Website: lowes
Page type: receipt
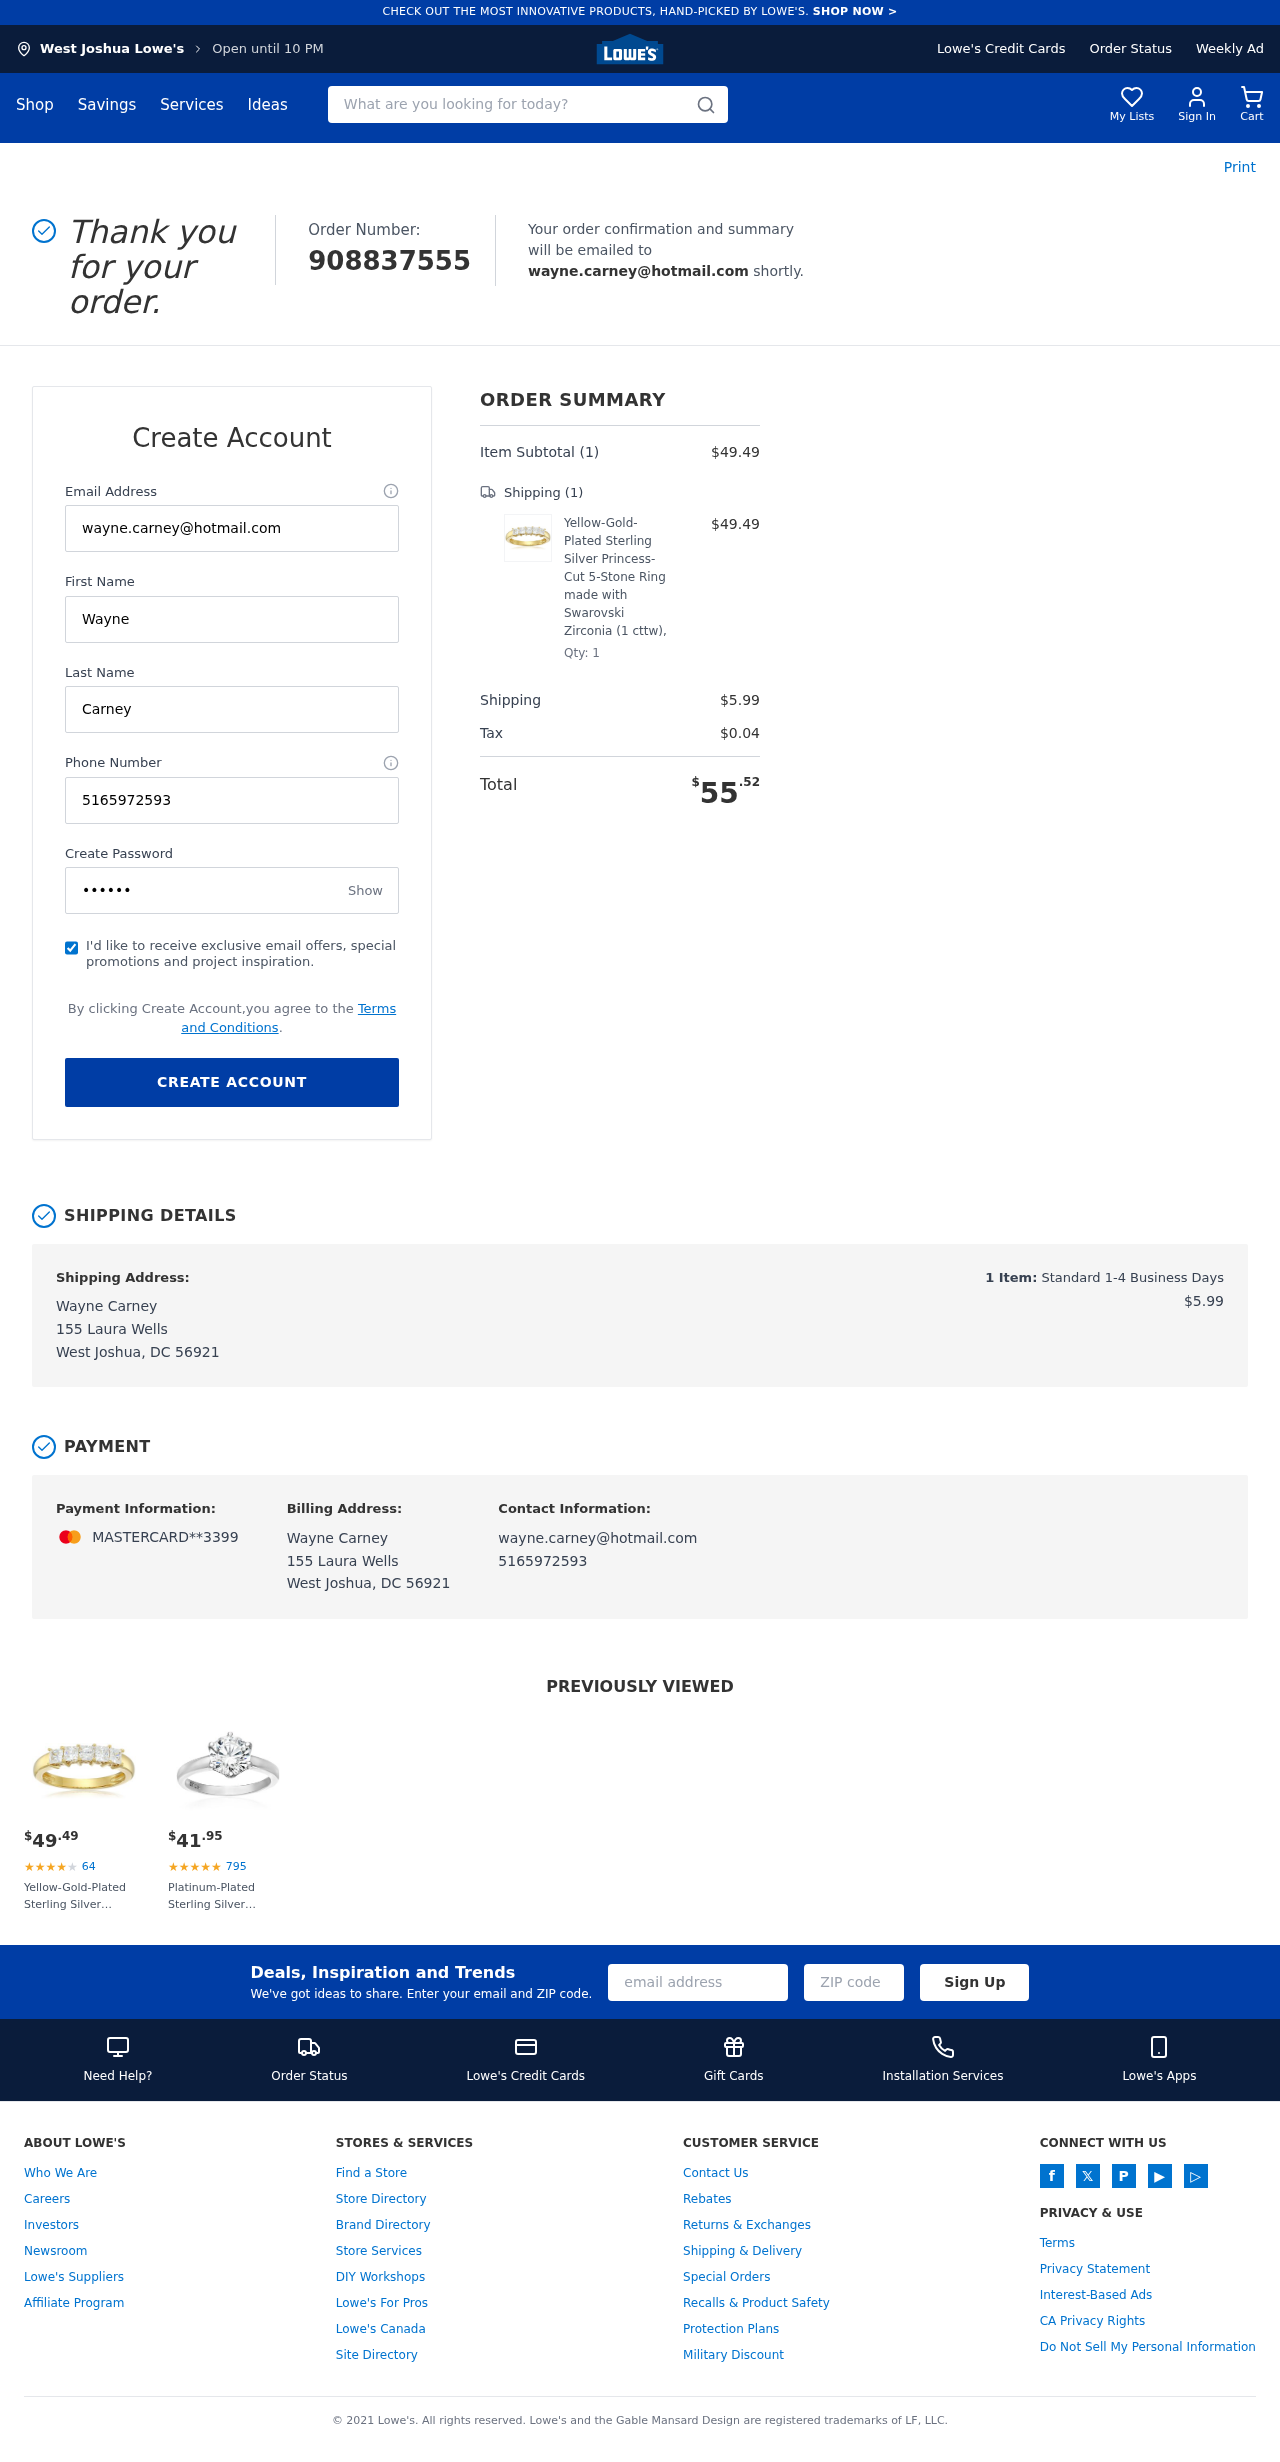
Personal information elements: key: PII_CARD_LAST4
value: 3399
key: PII_CARD_TYPE
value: MASTERCARD
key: PII_CITY
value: West Joshua
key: PII_EMAIL
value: wayne.carney@hotmail.com
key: PII_FULLNAME
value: Wayne Carney
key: PII_PHONE
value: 5165972593
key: PII_STREET
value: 155 Laura Wells
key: PII_FIRSTNAME
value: Wayne
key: PII_LASTNAME
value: Carney
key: PII_CITY_STATE_ZIP
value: West Joshua, DC 56921
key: PII_FULLNAME2
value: Wayne Carney
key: PII_FULLNAME3
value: Wayne Carney
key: PII_FIRSTNAME2
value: Wayne
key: PII_FIRSTNAME3
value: Wayne
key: PII_LASTNAME2
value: Carney
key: PII_LASTNAME3
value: Carney
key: PII_FIRSTNAME_DERIVED
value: Wayne
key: PII_LASTNAME_DERIVED
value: Carney
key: PII_FULLNAME_DERIVED
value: Wayne Carney
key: PII_NAME_FULL_DERIVED
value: Wayne Carney
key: PII_POSTCODE
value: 56921
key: PII_STATE_ABBR
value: DC
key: PII_STATE
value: DC
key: PII_POSTCODE_FULL
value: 56921
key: PII_CITY_STATE
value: West Joshua, DC
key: PII_POSTCODE_NUMERIC
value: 56921
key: PII_EMAIL2
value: wayne.carney@hotmail.com
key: PII_EMAIL3
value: wayne.carney@hotmail.com
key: PII_PHONE_LINE
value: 2593
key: PII_PHONE_SUFFIX
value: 2593
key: PII_PHONE2
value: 5165972593
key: PII_PHONE3
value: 5165972593
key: PII_PHONE_NUMERIC
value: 5165972593
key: PII_PHONE_LINE_NUMERIC
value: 2593
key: PII_PHONE_SUFFIX_NUMERIC
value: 2593
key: PII_PHONE2_NUMERIC
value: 5165972593
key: PII_PHONE3_NUMERIC
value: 5165972593
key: PII_PHONE_DIGITS
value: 5165972593
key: PII_PHONE_LAST4
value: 2593
Product elements: key: PRODUCT1_NAME
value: Yellow-Gold-Plated Sterling Silver Princess-Cut 5-Stone Ring made with Swarovski Zirconia (1 cttw),
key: PRODUCT1_PRICE
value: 49.49
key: PRODUCT1_QUANTITY
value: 1
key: PRODUCT2_NAME
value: Platinum-Plated Sterling Silver Solitaire Ring set with Round Swarovski Zirconia (3 cttw), Size 9
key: PRODUCT2_NUM_RATINGS
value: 795
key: PRODUCT2_PRICE
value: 41.95
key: PRODUCT1_PRICE2
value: $49.49
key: PRODUCT1_RATING2
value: ★
★
★
★
★
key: PRODUCT1_NUM_RATINGS2
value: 64
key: PRODUCT1_NAME2
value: Yellow-Gold-Plated Sterling Silver Princess-Cut 5-Stone Ring made with Swarovski Zirconia (1 cttw),
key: PRODUCT2_RATING
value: ★
★
★
★
★
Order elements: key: ORDER_ID
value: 908837555
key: ORDER_NUM_ITEMS
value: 1
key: ORDER_SUBTOTAL
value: $49.49
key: ORDER_NUM_ITEMS2
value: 1
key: ORDER_SHIPPING_COST
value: $5.99
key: ORDER_TAX
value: $0.04
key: ORDER_TOTAL
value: $55.52
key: ORDER_NUM_ITEMS3
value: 1
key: ORDER_SHIPPING_COST2
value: $5.99
Search elements: key: HEADER_SEARCH
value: What are you looking for today?